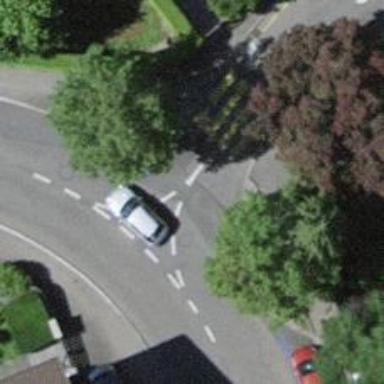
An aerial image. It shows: Unmarked road crossing.